This continuous-wavelet-transform scalogram was computed from a bearing vibration snapshot. What is the most likely bearing condition (normal, inner_race, outer_race, ball)?
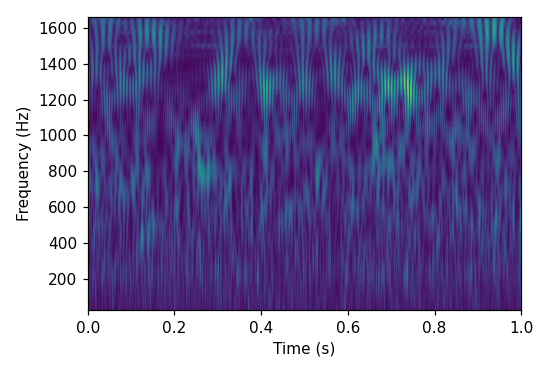
Answer: outer_race